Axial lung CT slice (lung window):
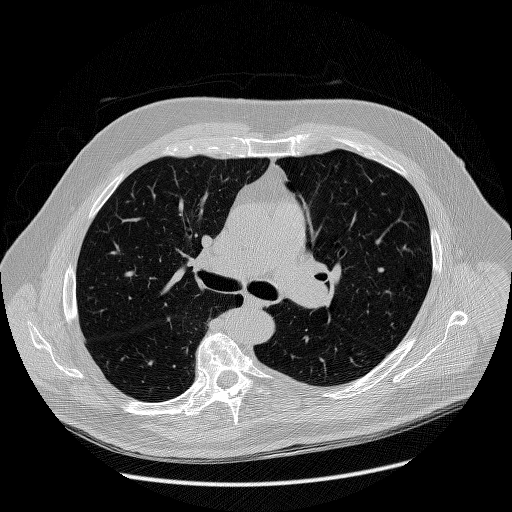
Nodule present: no